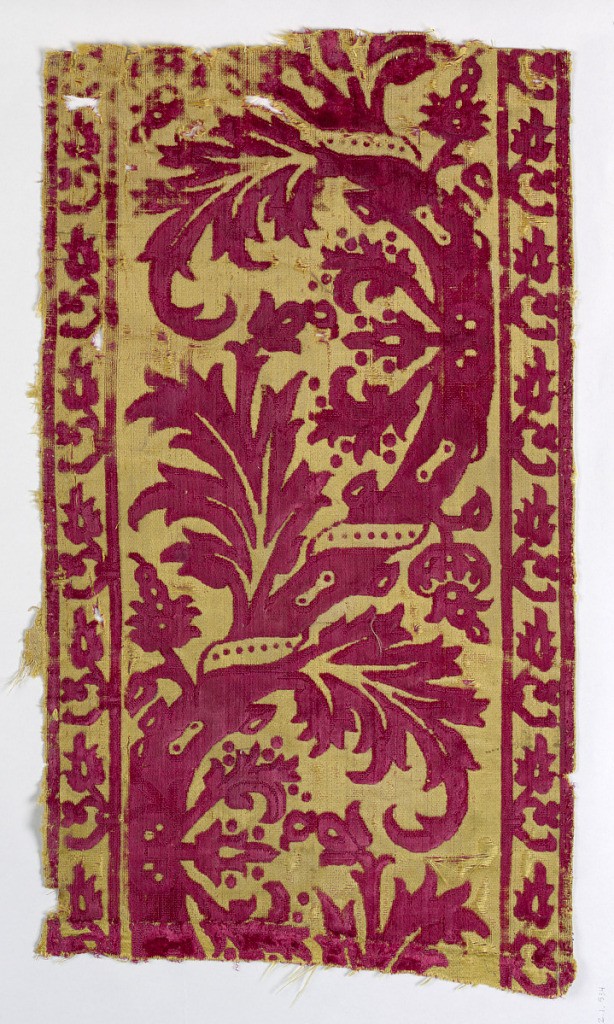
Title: Border fragment
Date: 16th century
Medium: silk Technique: supplementary warp forming raised pile in a satin foundation (velvet)
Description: Sharply curving red branch on yellow ground.